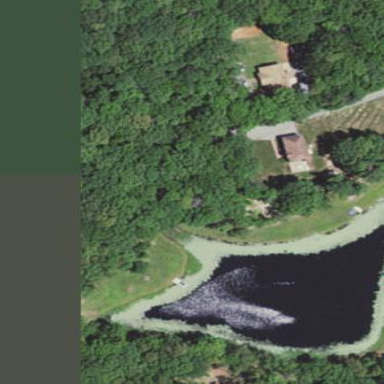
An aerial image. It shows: Pond with natural water.